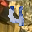
Label: 4